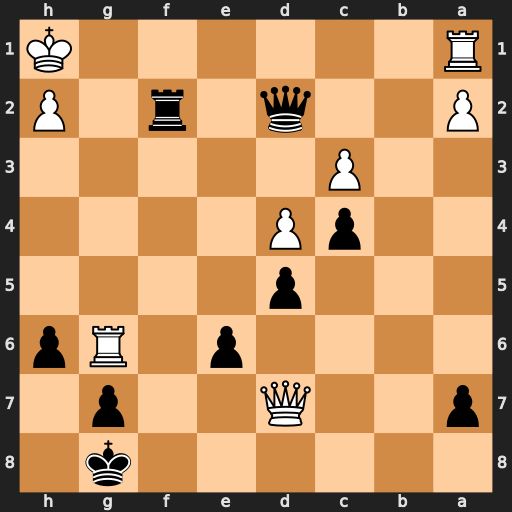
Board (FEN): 6k1/p2Q2p1/4p1Rp/3p4/2pP4/2P5/P2q1r1P/R6K
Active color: b
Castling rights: -
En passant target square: -
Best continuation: Rxh2+ Kg1 Qf2#